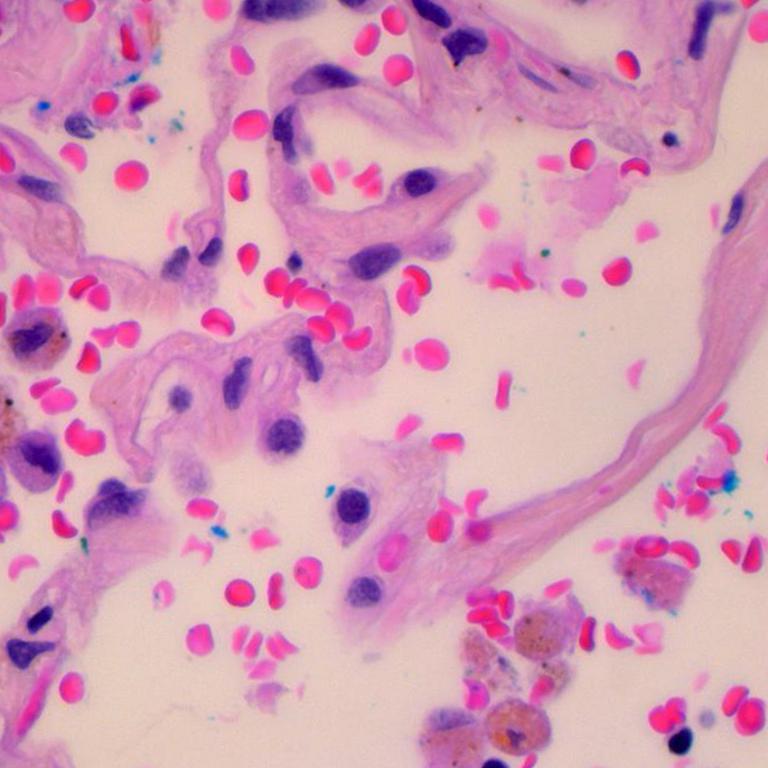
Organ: lung
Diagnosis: benign